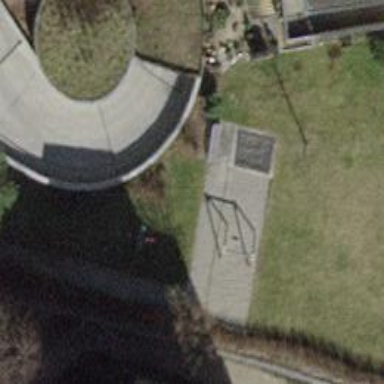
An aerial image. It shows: Sandpit at the playground.